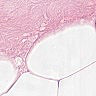
Metastatic tissue present: no